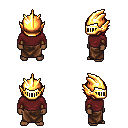
a pixel art fantasy rpg character, male body template, human, dark skin, maroon long-sleeve shirt, robe skirt, brunette pageboy hairstyle, gold helm, cloth bracers, four views (front, back, left, right), 2x2 character sprite sheet, small pixel art, hard edges, no anti-aliasing